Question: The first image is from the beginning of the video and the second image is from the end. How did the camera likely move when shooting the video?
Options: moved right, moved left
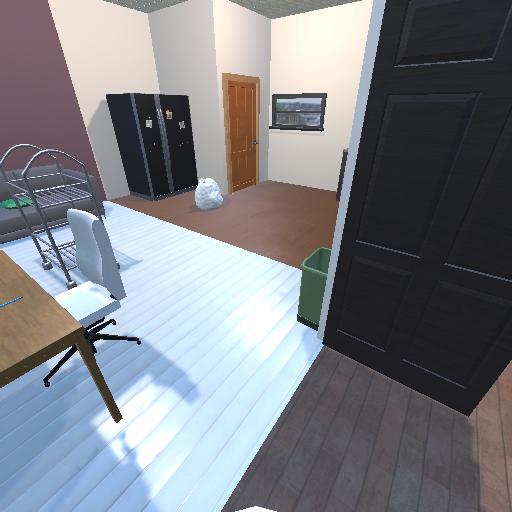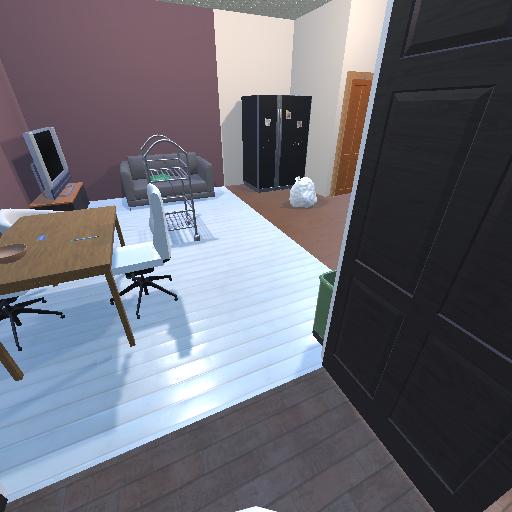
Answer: moved right